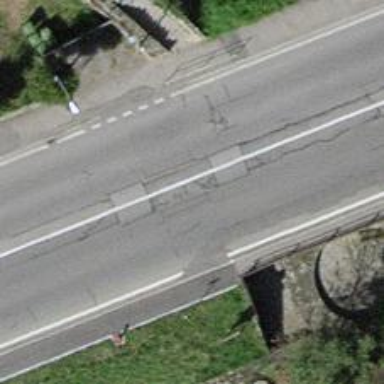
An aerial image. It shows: Asphalt path that serves as sidewalk.